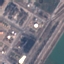
Label: Industrial